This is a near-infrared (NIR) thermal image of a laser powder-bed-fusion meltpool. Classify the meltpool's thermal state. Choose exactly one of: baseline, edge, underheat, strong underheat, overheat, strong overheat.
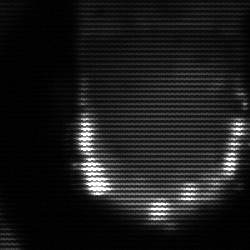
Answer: baseline